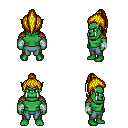
a pixel art fantasy rpg character, male body template, orc, green skin, leather shoulder armor, teal pants, blonde long topknot hairstyle, white cloth bandages, four views (front, back, left, right), 2x2 character sprite sheet, small pixel art, hard edges, no anti-aliasing